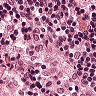
Metastatic tissue present: no